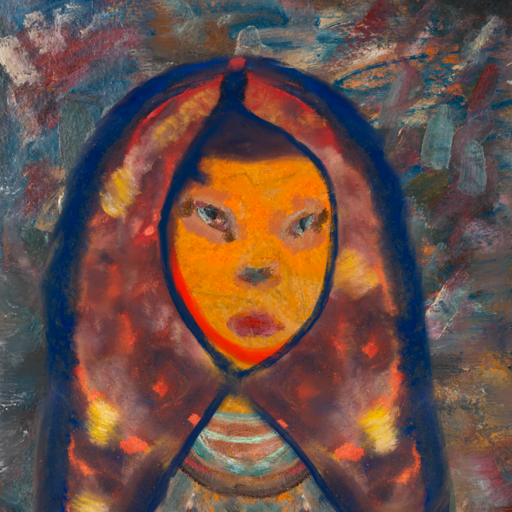
Background: Boggyland, Head And Neck Front: Sisters, Face Front: Boggyland, Bust: Boggyland, Hair Front: Blank, Head Accessory: Mother_And_Son_Mother_Scarf, Second Necklace: Blank, Necklace: Blank, Baby: Blank